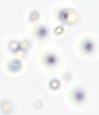
Label: Phaeocystis